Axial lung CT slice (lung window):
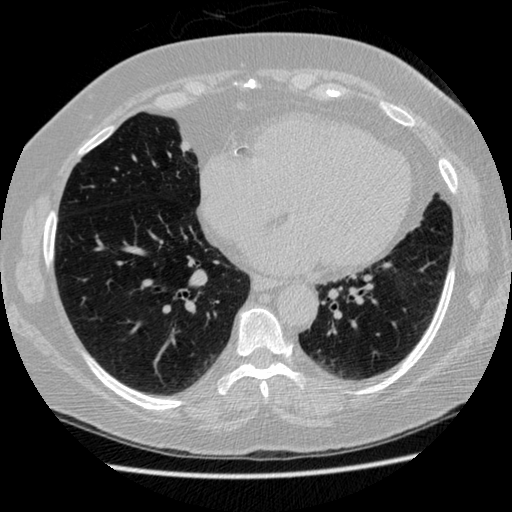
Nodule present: no